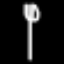
Label: fork